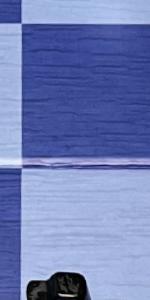
Label: Empty